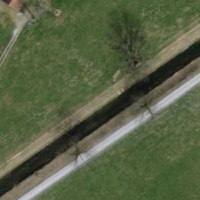
EUNIS habitat code: 24
Species observed at this site:
Lathyrus pratensis